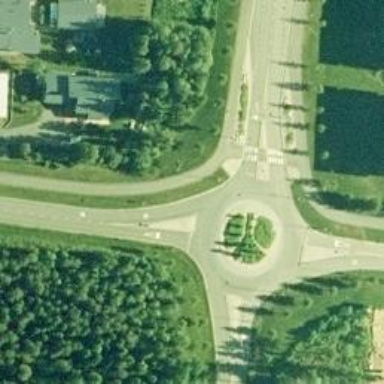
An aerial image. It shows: Tertiary road with asphalt surface leading to roundabout junction.